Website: lowes
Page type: review-order
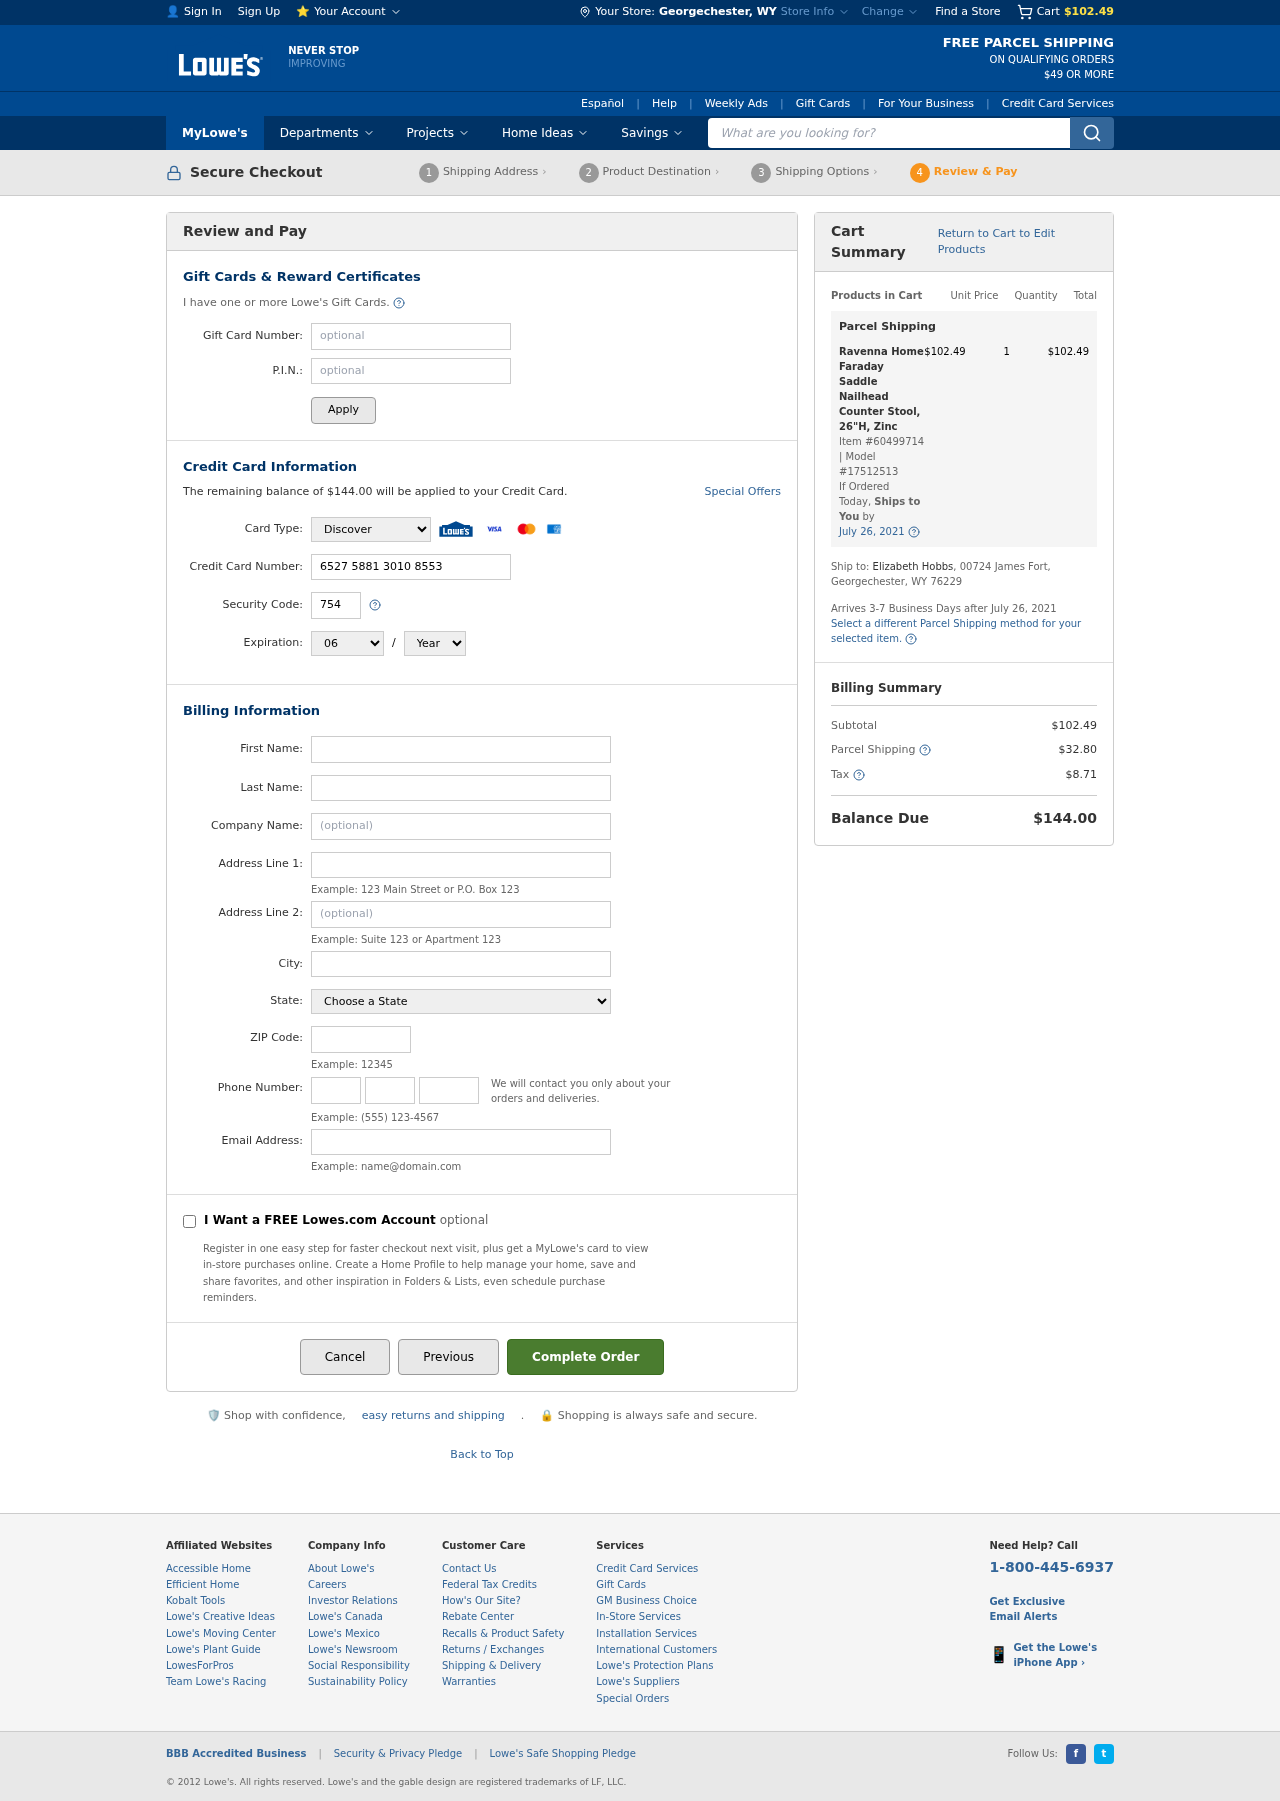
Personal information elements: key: PII_CARD_CVV
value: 754
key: PII_CARD_EXPIRY_MONTH
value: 06
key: PII_CARD_EXPIRY_YEAR
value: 30
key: PII_CARD_NUMBER
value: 6527 5881 3010 8553
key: PII_CARD_TYPE
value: Discover
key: PII_CITY
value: Georgechester
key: PII_CITY_STATE
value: Georgechester, WY
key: PII_EMAIL
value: elizabeth_hobbs@gmail.com
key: PII_FIRSTNAME
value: Elizabeth
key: PII_LASTNAME
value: Hobbs
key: PII_PHONE_AREA
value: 283
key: PII_PHONE_PREFIX
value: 618
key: PII_PHONE_SUFFIX
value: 6118
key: PII_POSTCODE
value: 76229
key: PII_STATE
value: Wyoming
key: PII_STREET
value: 00724 James Fort
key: PII_STREET2
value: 00724 James Fort
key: PII_FULLNAME2
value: Elizabeth Hobbs
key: PII_STATE_ABBR
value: WY
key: PII_POSTCODE_FULL
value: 76229
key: PII_CITY_STATE_ZIP
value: Georgechester, WY 76229
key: PII_POSTCODE_NUMERIC
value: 76229
Product elements: key: PRODUCT1_NAME
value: Ravenna Home Faraday Saddle Nailhead Counter Stool, 26"H, Zinc
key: PRODUCT1_PRICE
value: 102.49
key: PRODUCT1_QUANTITY
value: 1
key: PRODUCT1_ITEM_NUMBER
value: Item #60499714
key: PRODUCT1_MODEL_NUMBER
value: Model #17512513
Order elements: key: ORDER_SUBTOTAL
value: $102.49
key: ORDER_BALANCE_DUE
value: $144.00
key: ORDER_SHIPPING_DATE
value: July 26, 2021
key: ORDER_ITEM_TOTAL
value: $102.49
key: ORDER_SHIPPING_DATE2
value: July 26, 2021
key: ORDER_SHIPPING_COST
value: $32.80
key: ORDER_TAX
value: $8.71
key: ORDER_TOTAL
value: $144.00
Search elements: key: HEADER_SEARCH
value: What are you looking for?